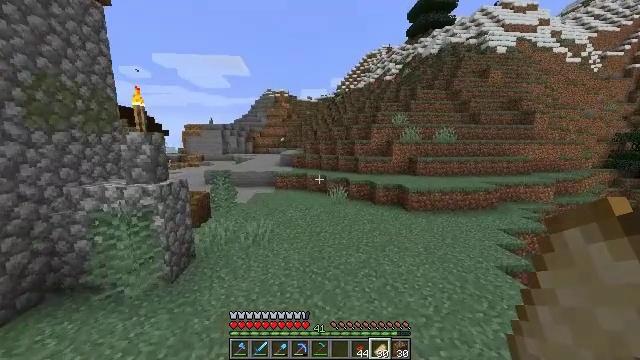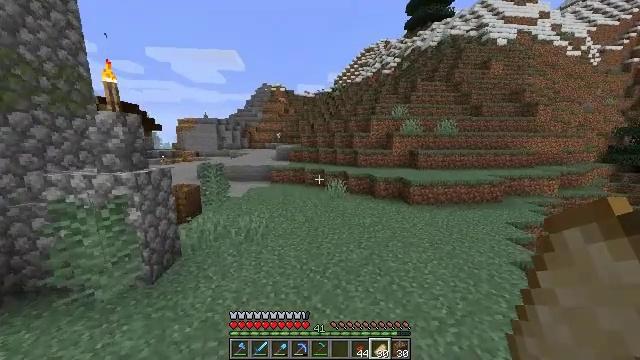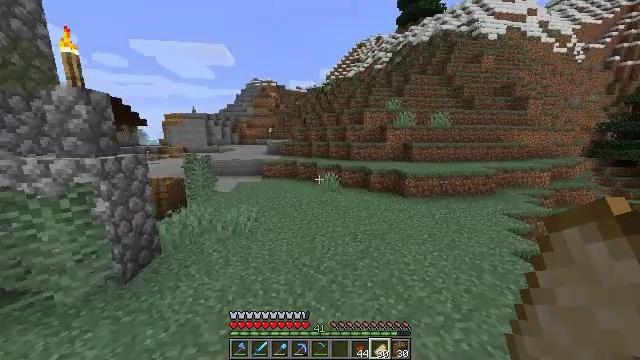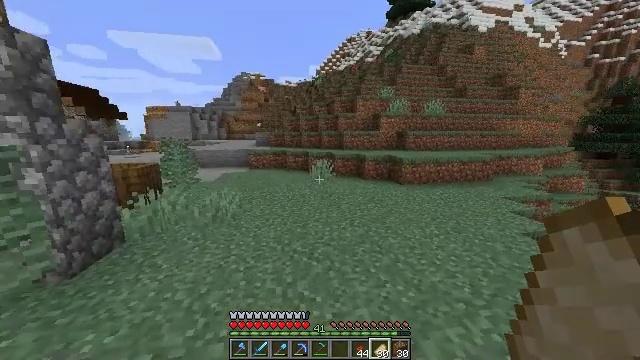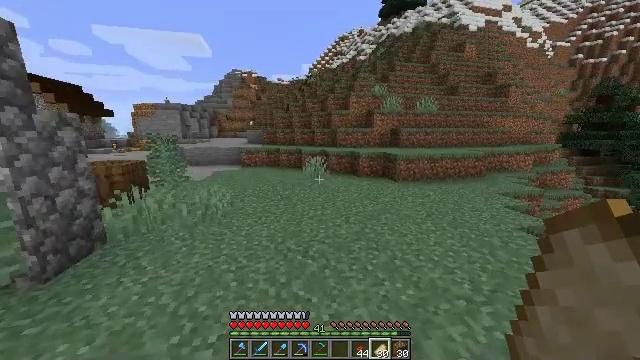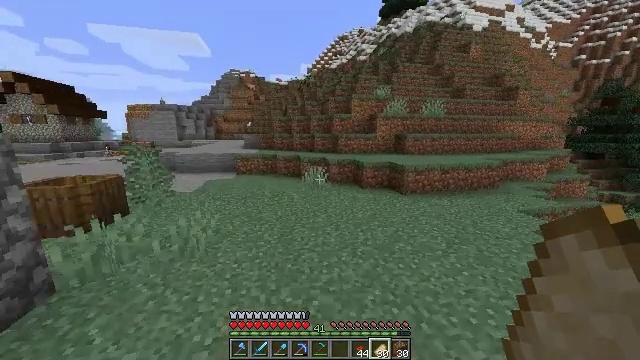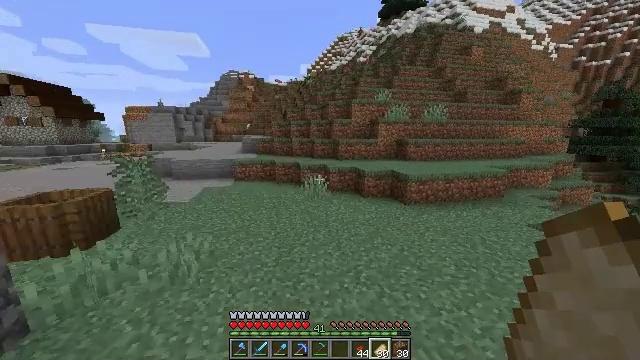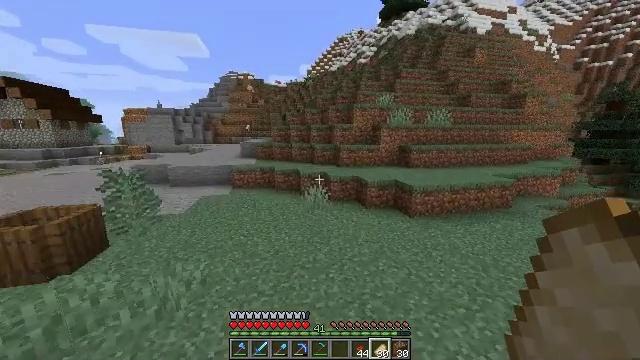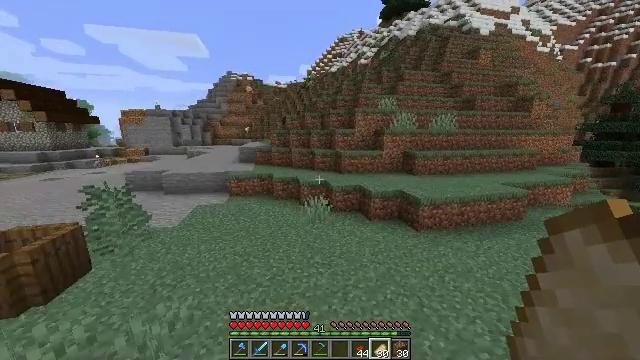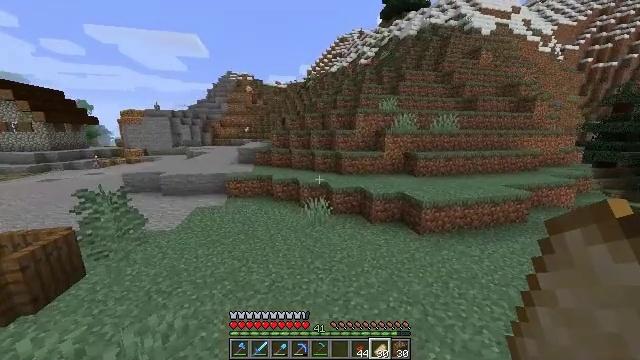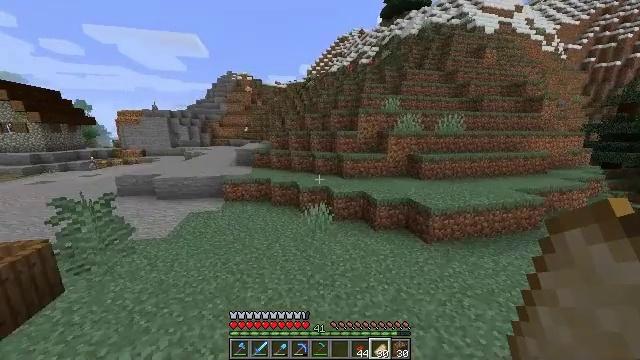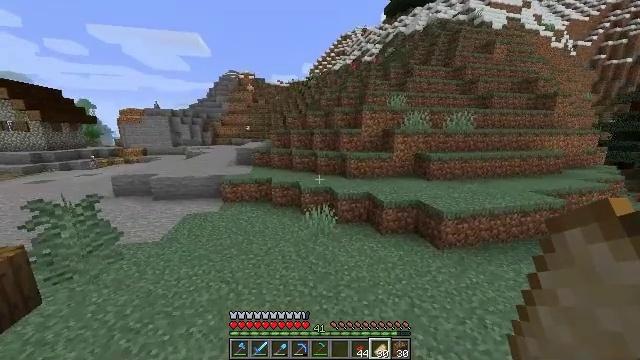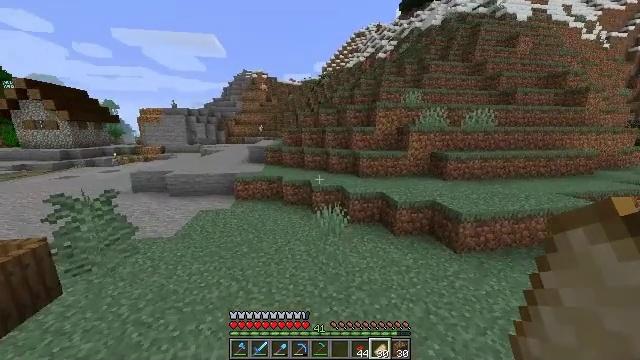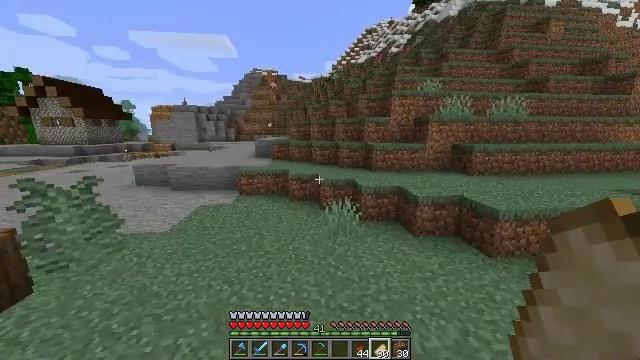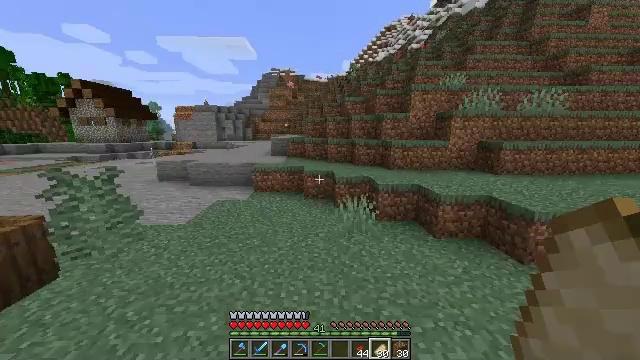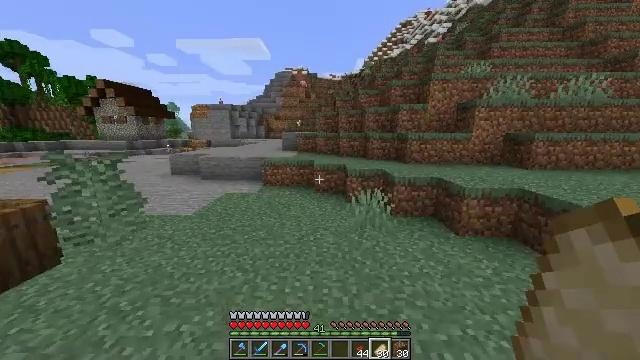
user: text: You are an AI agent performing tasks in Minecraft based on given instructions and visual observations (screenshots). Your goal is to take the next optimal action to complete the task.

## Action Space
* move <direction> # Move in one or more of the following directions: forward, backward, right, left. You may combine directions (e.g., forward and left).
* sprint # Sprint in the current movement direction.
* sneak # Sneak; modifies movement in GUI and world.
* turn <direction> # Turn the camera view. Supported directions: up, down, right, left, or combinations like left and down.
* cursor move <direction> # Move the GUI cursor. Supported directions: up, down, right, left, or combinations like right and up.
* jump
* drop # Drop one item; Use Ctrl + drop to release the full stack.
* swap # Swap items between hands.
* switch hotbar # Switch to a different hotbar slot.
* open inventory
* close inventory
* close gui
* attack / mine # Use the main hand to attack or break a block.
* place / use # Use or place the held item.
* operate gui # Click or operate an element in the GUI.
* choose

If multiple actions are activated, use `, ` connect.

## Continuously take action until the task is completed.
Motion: motion action
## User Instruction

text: To get a dried kelp block, open a crafting table.
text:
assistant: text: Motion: move forward, jump
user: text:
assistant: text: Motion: move forward, turn right, jump
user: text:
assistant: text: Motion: move forward, turn right, jump
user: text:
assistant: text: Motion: move forward, sprint, turn right, jump
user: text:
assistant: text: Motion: move forward, sprint, jump
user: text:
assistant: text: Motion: move forward, sprint, jump
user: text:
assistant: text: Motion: move forward, sprint, jump
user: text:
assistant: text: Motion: move forward, jump
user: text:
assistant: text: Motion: move forward, jump
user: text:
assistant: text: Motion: move forward, jump
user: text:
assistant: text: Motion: move forward, jump
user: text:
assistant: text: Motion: move forward, turn left, jump
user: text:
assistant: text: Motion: move forward, turn left, jump
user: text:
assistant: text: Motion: move forward, turn left, jump
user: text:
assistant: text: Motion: move forward, turn left, jump
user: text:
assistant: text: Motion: move forward, sprint, turn left, jump
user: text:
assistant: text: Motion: move forward, sprint, jump
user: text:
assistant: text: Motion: move forward, sprint, jump
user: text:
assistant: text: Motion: move forward, jump
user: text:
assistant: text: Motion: move forward, jump
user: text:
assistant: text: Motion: move forward, jump
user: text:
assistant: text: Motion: move forward, jump
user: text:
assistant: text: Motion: move forward, jump
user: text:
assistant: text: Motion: move forward, jump
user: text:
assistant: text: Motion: move forward, jump
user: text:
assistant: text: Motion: move forward, jump
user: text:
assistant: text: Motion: move forward, sprint, jump
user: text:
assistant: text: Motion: move forward, sprint, jump
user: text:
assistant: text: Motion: move forward, sprint, jump
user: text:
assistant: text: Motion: move forward, sprint, jump